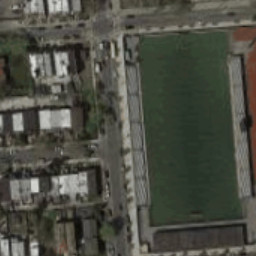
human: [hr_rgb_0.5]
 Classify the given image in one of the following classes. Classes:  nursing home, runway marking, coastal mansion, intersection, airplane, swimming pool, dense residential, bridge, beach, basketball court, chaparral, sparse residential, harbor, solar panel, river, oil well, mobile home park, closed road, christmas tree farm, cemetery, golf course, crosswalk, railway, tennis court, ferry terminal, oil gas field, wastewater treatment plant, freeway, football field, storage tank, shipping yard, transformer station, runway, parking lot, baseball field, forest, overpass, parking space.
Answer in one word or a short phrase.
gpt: football field